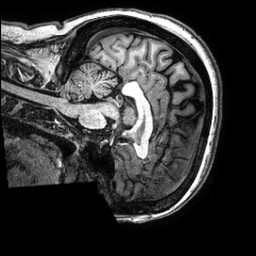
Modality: T1w
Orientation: sagittal
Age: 33
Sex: female
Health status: healthy